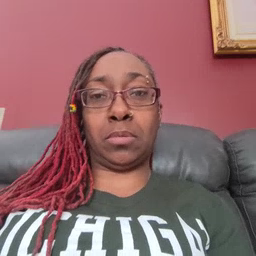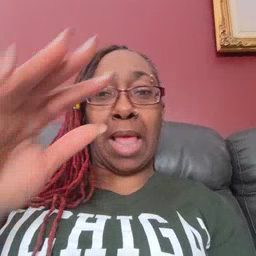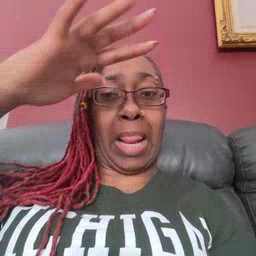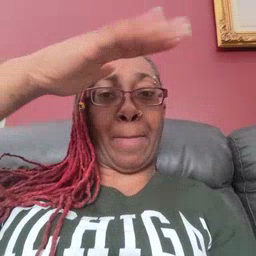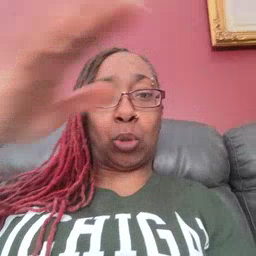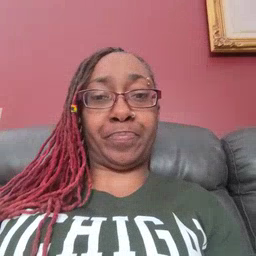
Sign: helicopter